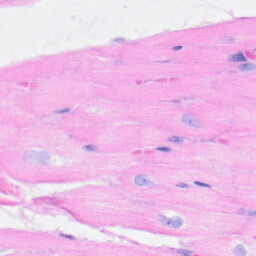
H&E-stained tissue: Heart